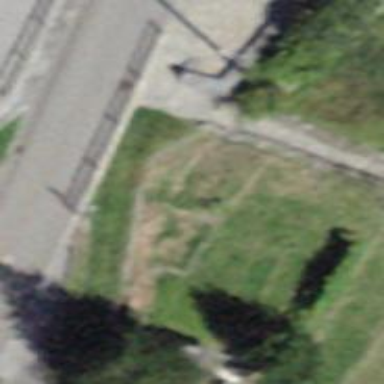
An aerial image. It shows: Bus stop with platform for public transport.